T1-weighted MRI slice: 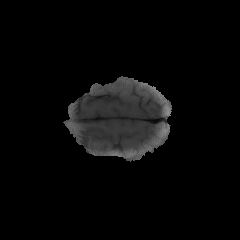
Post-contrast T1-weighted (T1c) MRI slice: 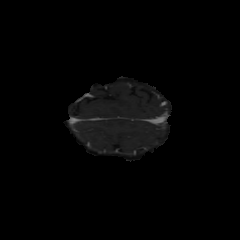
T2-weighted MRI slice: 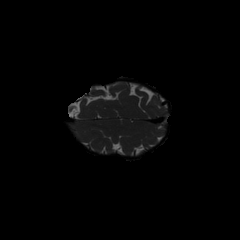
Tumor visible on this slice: no